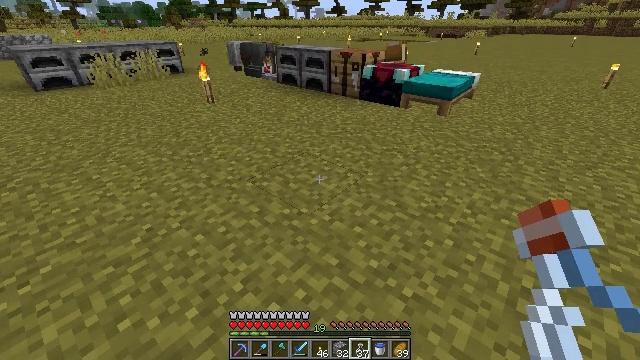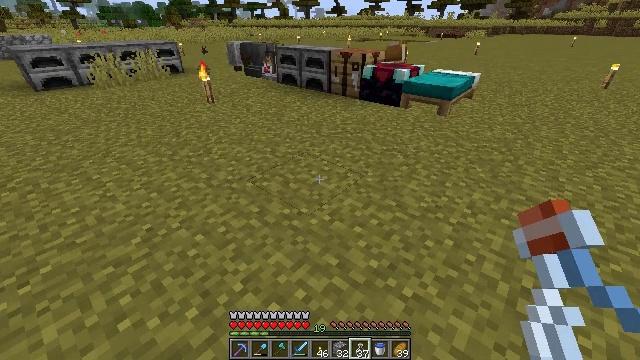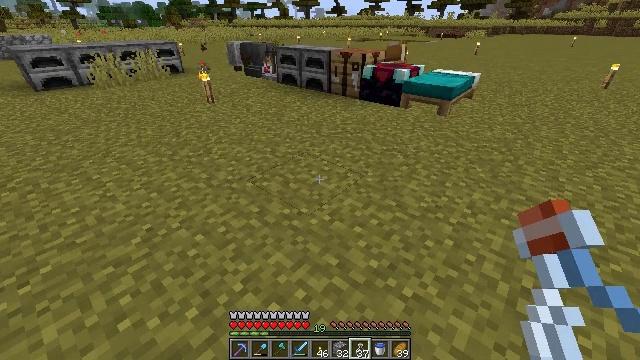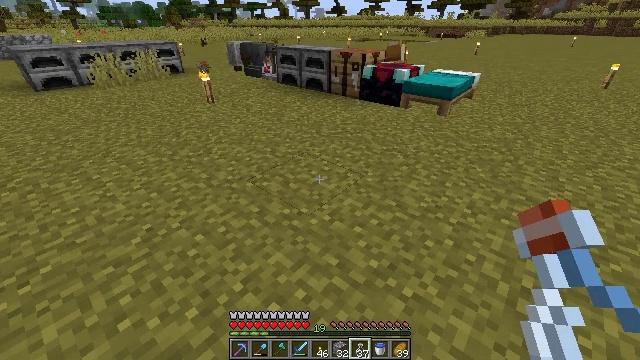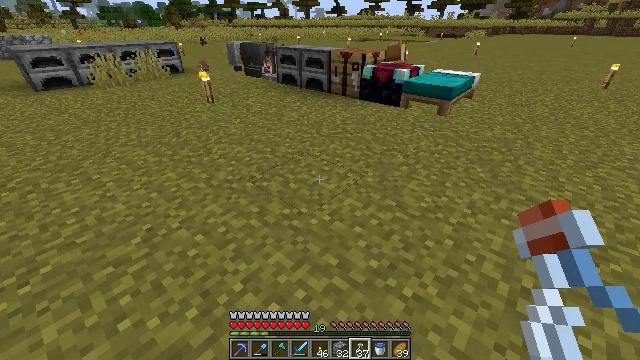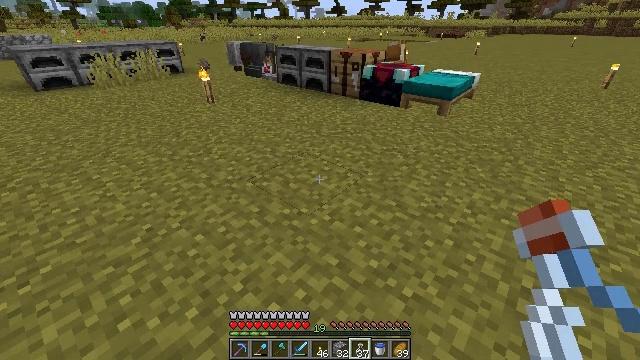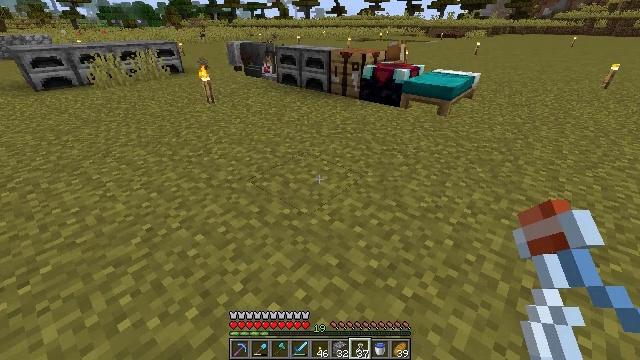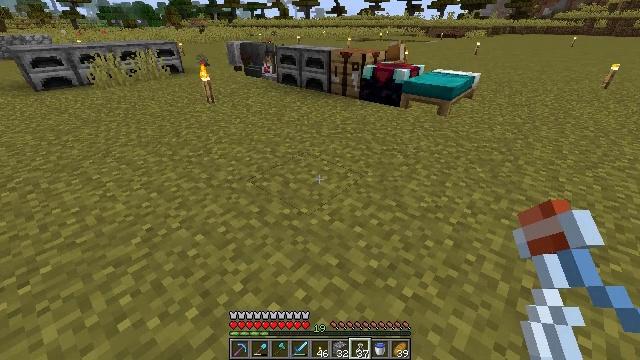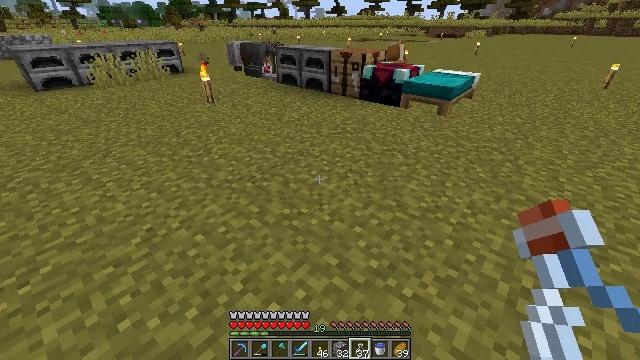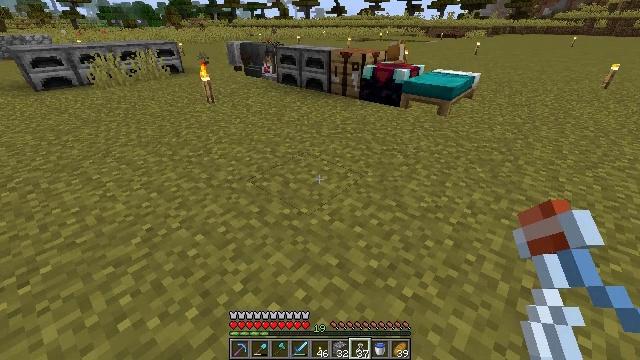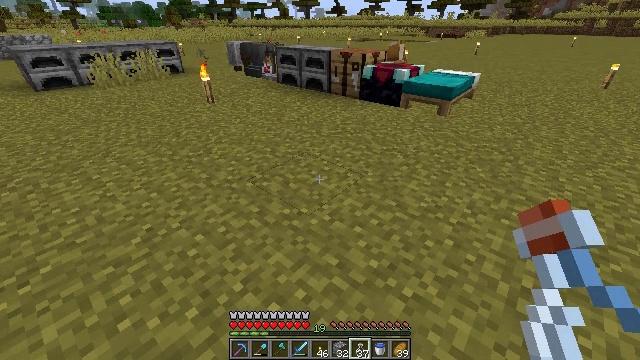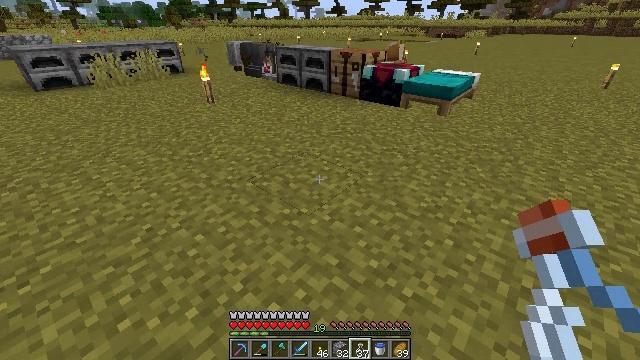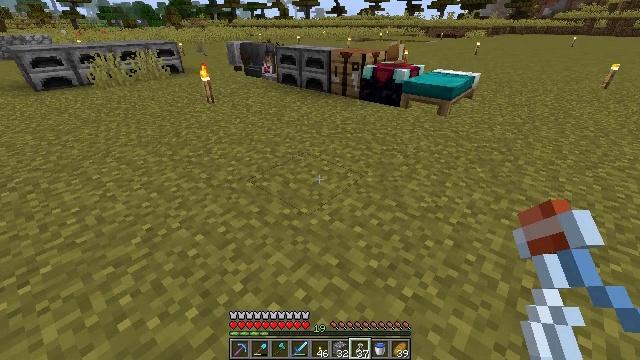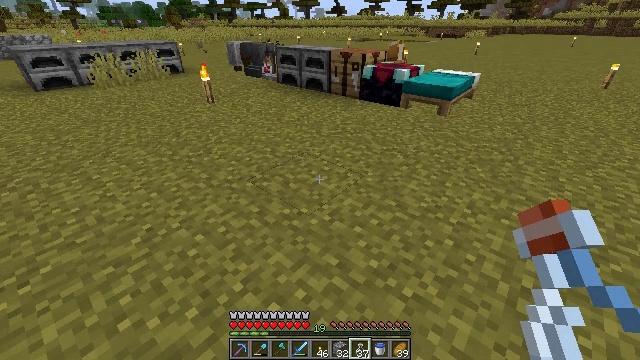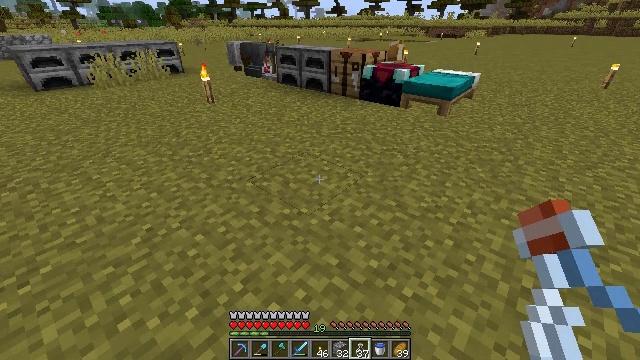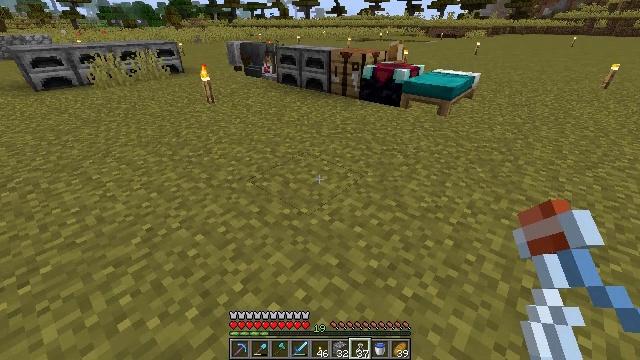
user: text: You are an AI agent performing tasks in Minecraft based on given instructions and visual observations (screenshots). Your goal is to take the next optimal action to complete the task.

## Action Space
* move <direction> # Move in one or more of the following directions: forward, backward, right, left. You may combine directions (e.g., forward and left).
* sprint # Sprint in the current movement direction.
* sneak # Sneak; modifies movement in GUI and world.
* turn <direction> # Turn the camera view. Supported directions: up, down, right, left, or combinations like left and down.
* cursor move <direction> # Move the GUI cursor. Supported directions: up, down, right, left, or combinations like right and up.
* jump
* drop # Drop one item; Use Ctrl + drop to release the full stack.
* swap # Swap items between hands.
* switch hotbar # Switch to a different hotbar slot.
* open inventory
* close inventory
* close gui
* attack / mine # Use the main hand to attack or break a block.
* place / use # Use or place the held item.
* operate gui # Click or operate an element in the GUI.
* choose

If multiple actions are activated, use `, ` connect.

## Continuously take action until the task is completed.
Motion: motion action
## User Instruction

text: Remove a glass bottle from the inventory.
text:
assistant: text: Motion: no_op
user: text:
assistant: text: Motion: no_op
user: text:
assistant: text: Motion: no_op
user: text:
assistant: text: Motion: no_op
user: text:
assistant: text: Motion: no_op
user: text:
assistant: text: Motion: no_op
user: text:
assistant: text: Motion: no_op
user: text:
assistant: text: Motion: no_op
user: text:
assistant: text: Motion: no_op
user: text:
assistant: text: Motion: no_op
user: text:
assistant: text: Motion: no_op
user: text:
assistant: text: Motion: no_op
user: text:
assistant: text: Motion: no_op
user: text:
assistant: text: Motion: no_op
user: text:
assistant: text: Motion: no_op
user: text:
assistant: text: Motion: no_op
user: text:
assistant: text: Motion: no_op
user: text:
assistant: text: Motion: no_op
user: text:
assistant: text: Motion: no_op
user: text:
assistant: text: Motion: no_op
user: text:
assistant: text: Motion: no_op
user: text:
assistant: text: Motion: no_op
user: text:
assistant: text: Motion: no_op
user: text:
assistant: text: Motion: no_op
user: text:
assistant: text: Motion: no_op
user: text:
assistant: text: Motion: no_op
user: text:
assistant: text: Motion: no_op
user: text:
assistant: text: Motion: no_op
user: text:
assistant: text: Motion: no_op
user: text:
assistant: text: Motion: no_op